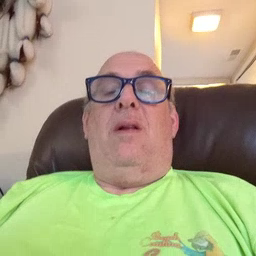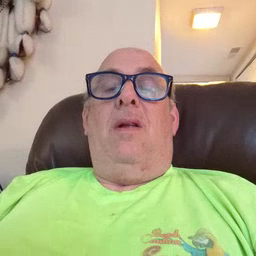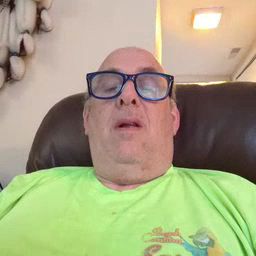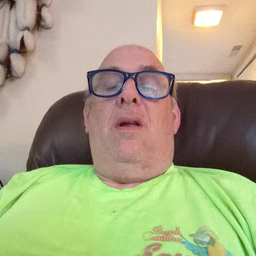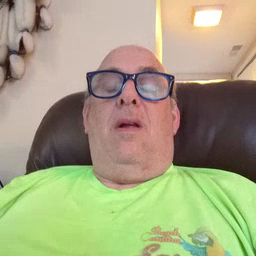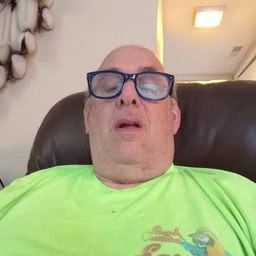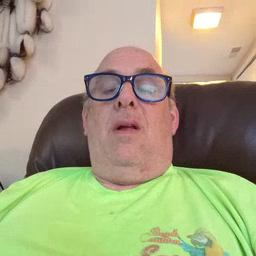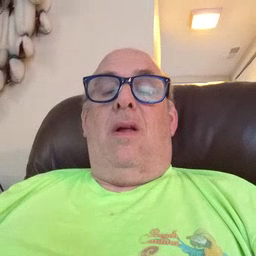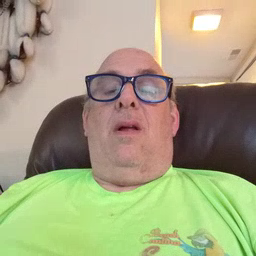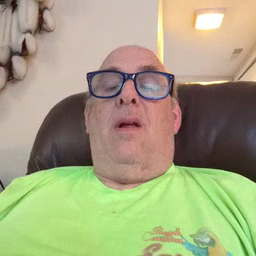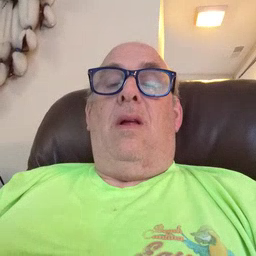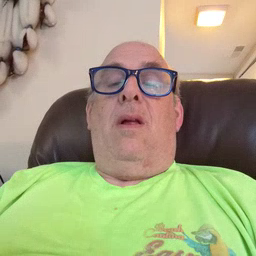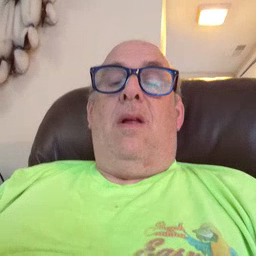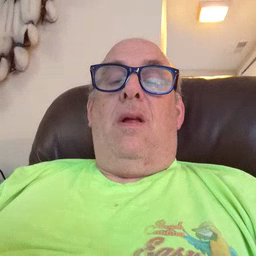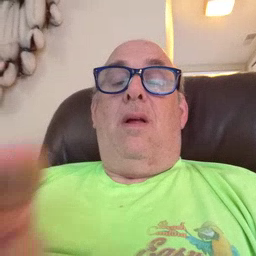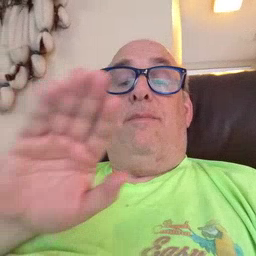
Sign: bye